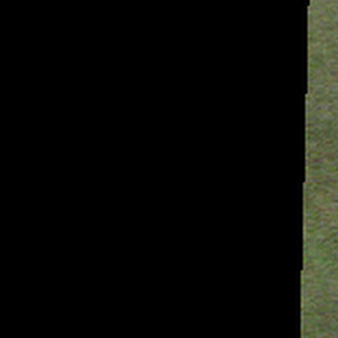
Label: other